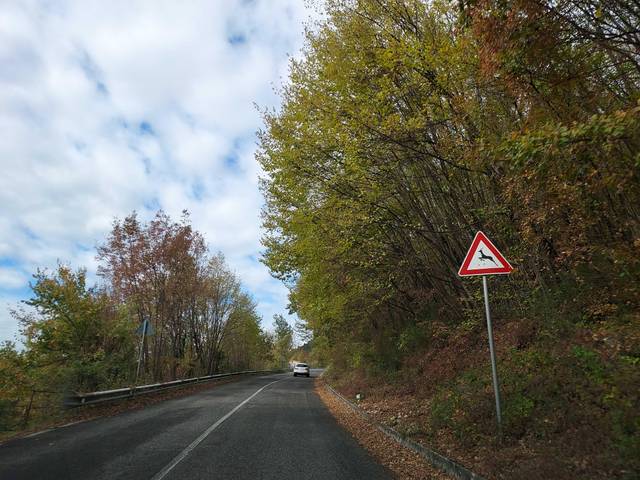
Region: Italy
Coordinates: 41.715, 13.799